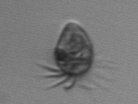
Label: Paratontonia_gracillima